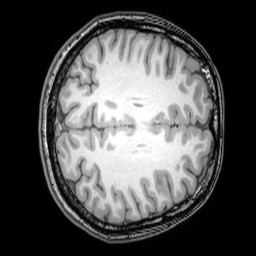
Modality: T1w
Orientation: axial
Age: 26
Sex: female
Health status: healthy
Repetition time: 0.081 s
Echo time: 0.037 s